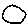
Label: circle